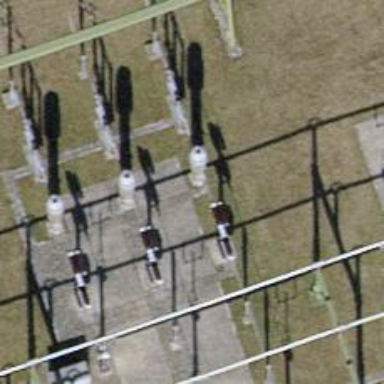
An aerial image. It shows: Bay where power lines run through.